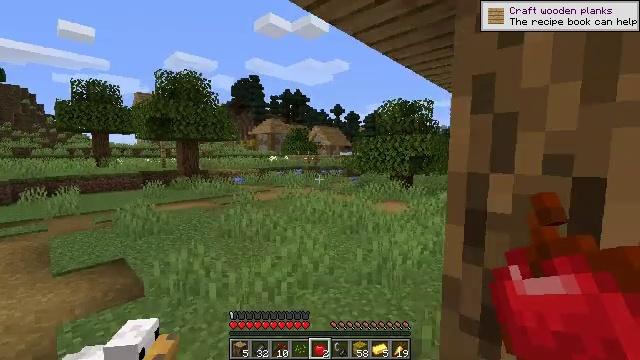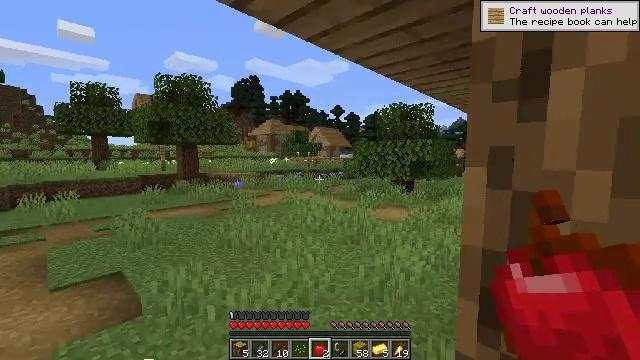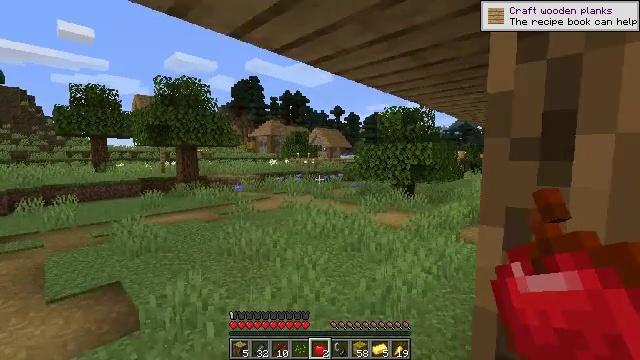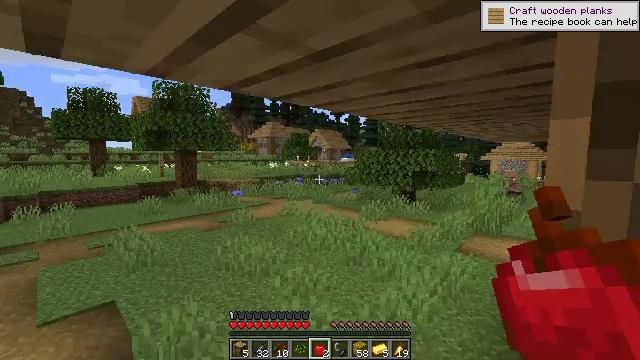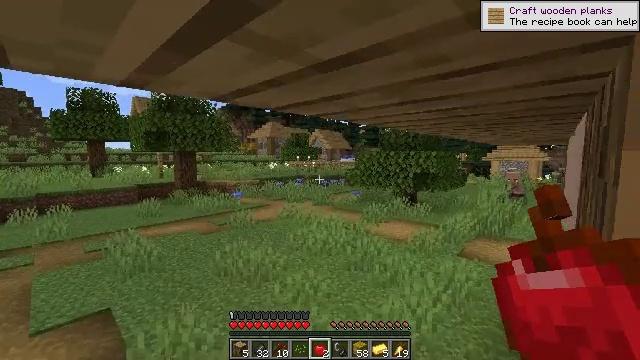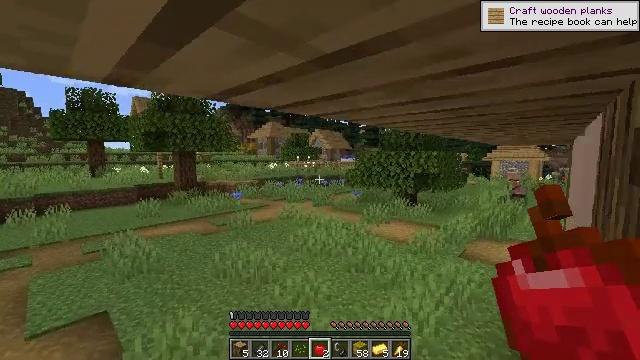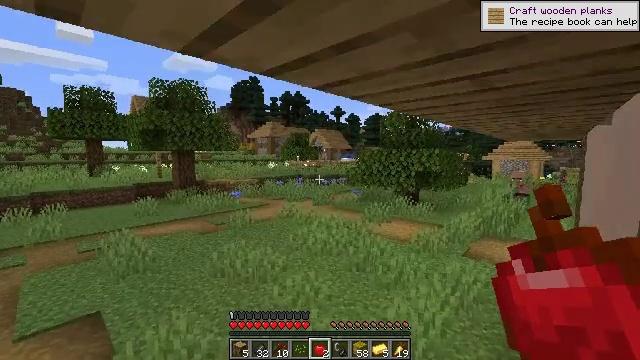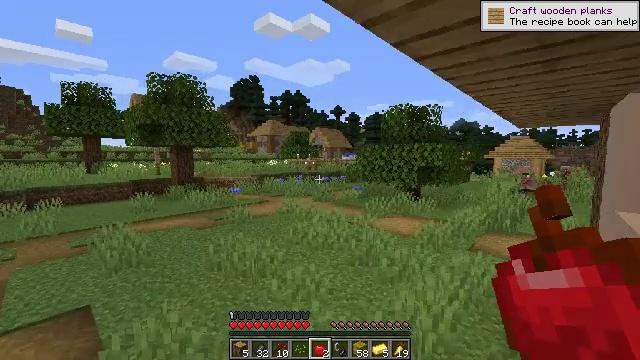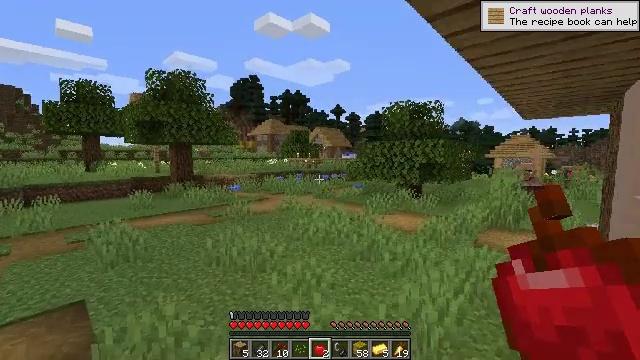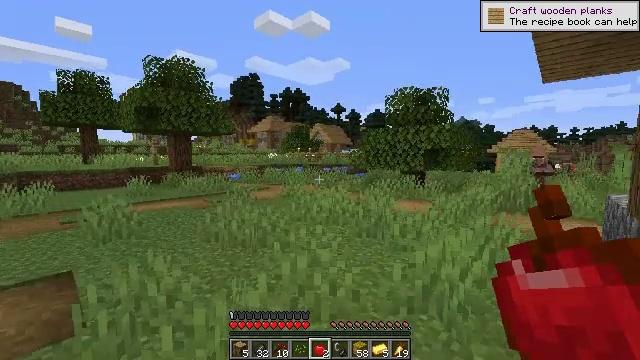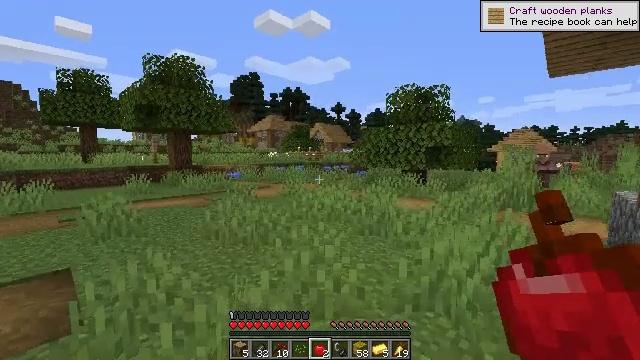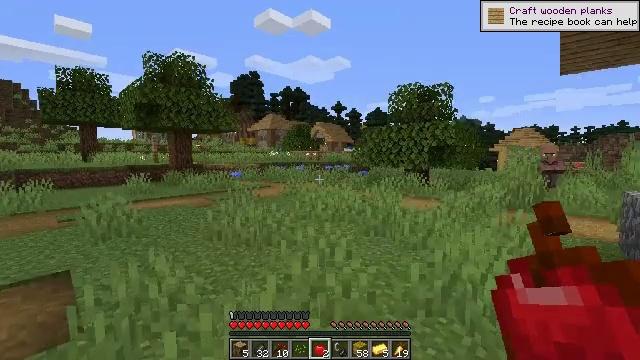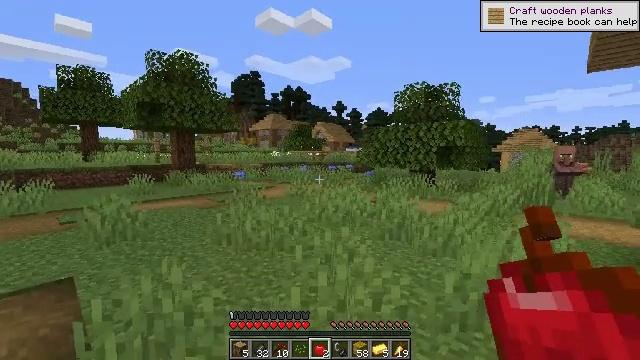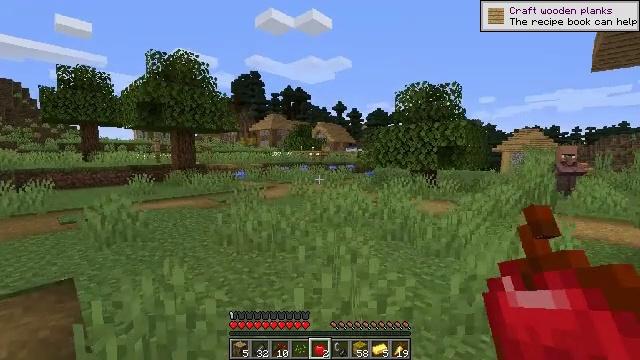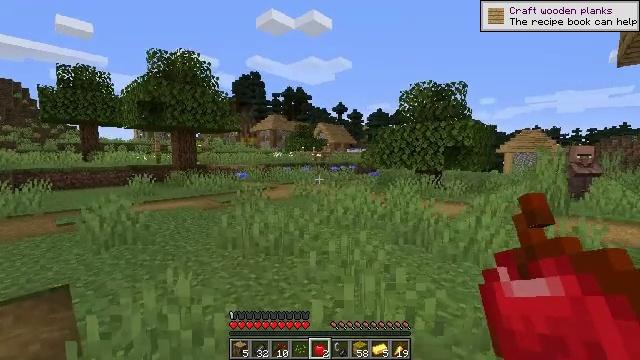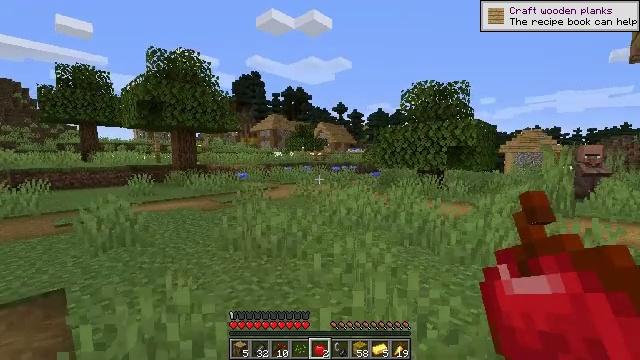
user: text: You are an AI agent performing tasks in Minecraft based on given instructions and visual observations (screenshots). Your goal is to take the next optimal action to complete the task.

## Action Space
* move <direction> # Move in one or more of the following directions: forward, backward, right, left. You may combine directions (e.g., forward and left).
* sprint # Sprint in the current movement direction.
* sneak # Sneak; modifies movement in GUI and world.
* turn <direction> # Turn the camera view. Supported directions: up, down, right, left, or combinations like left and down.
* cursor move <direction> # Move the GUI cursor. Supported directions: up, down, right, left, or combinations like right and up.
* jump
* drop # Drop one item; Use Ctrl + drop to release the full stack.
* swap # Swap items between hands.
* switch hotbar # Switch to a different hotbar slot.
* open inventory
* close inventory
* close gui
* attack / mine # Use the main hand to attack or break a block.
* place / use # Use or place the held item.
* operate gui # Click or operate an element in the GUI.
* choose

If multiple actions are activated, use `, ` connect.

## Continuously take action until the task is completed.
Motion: motion action
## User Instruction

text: Break the clay block to collect it.
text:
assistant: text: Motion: move forward, jump
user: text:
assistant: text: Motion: move forward, jump
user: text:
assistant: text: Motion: move forward, jump
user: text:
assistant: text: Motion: move forward
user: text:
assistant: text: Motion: move forward
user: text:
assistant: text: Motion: move forward
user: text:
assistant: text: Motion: move forward and move left
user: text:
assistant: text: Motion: move left
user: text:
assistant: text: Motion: move left
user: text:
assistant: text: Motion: move left
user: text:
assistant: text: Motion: move left
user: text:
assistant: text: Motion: move forward and move left
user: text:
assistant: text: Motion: move forward and move left
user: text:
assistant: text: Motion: move forward
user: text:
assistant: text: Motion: no_op
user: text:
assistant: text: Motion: move forward
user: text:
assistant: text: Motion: move forward
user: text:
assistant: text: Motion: move forward
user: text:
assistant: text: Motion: move forward
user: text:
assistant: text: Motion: move forward, turn right
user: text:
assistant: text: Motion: move forward, turn right
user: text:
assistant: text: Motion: move forward, turn right
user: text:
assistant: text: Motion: move forward
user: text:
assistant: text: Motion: move forward and move left
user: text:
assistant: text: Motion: move forward and move left
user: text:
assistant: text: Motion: move forward and move left, turn right
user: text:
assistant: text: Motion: move forward and move left, turn right
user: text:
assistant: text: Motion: move forward, turn right
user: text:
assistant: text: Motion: move forward
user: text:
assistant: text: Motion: move forward